Question: I'm using a view in my SqlServer database as a source of Crystal Reports document.
In my view I have some field created dynamically (forgive me Polish language) :
'''
ALTER VIEW
SELECT
...
(CASE WHEN ISNULL(L.NumerListu_Fedex,'')<>'' THEN 'FEDEX' ELSE 'NIEOKRESLONY' END) As Przewoznik
...
GO
'''
When I use this field in Crystal Reports its length is however somehow set to 5 chars"
I even tried in sql:
'''
CAST((CASE WHEN ISNULL(L.NumerListu_Fedex,'')<>'' THEN 'FEDEX' ELSE 'NIEOKRESLONY' END)AS varchar(50)) As Przewoznik
'''
but it still doesn't work.
Anybody has an idea how to set this field longer? It currently trims my texts
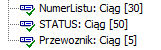
Answer: Try CASTing the 'FEDEX' itself, like this:
'''
ALTER VIEW
SELECT
...
(CASE WHEN ISNULL(L.NumerListu_Fedex,'')<>'' THEN CAST('FEDEX' AS VARCHAR(50)) ELSE 'NIEOKRESLONY' END) As Przewoznik
...
GO
'''